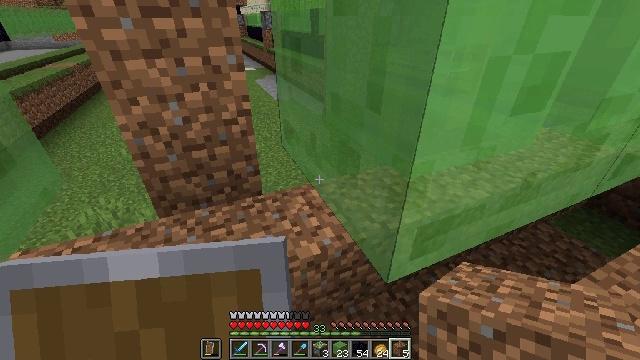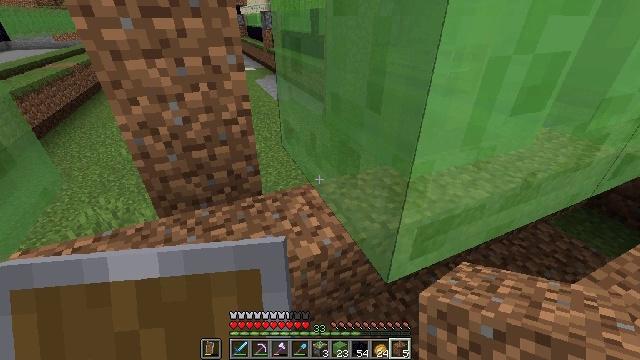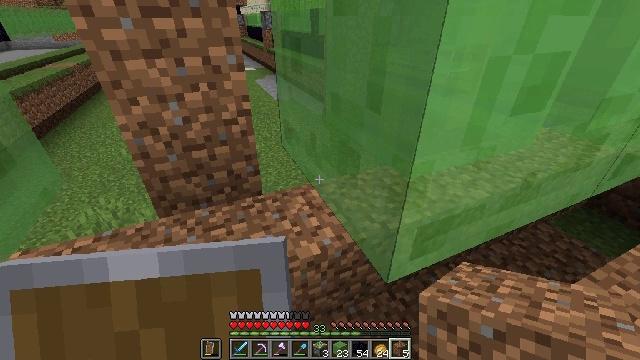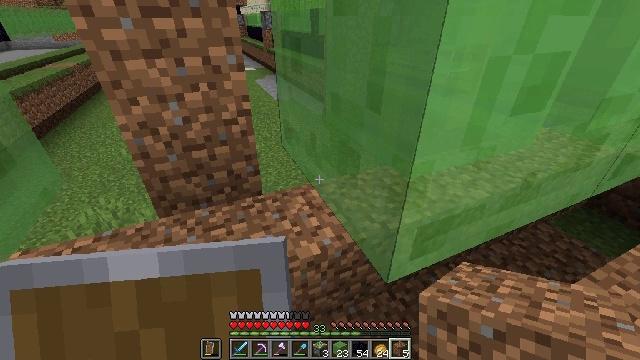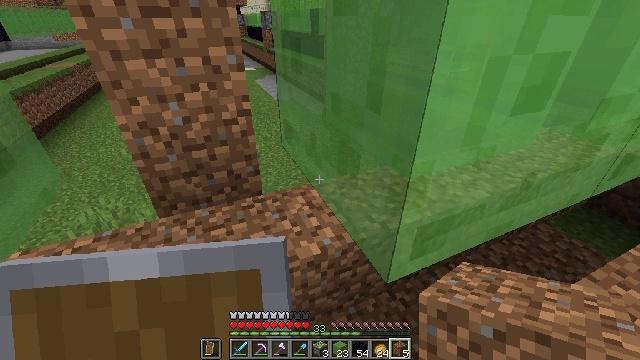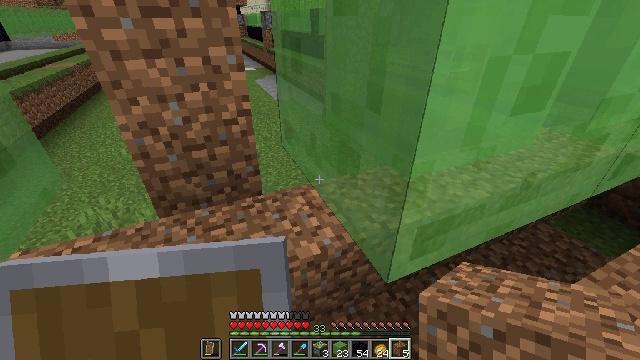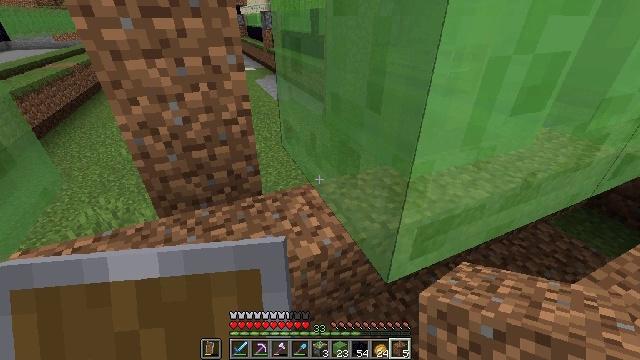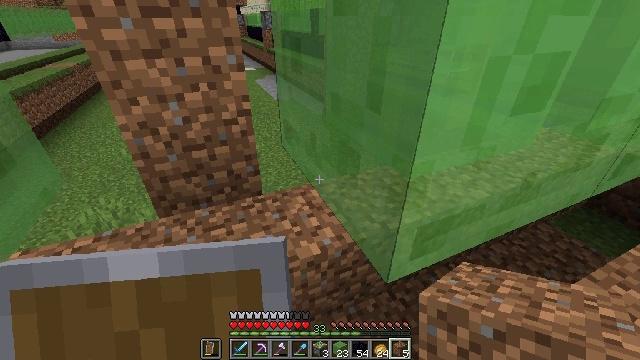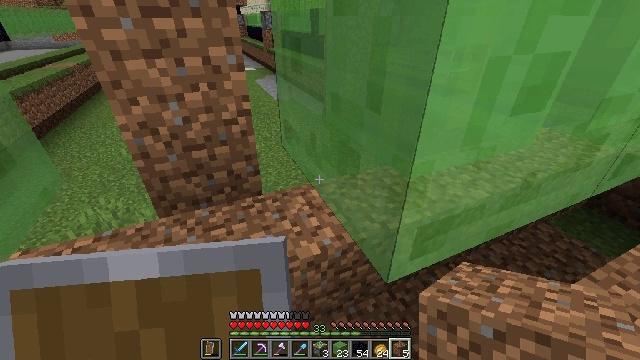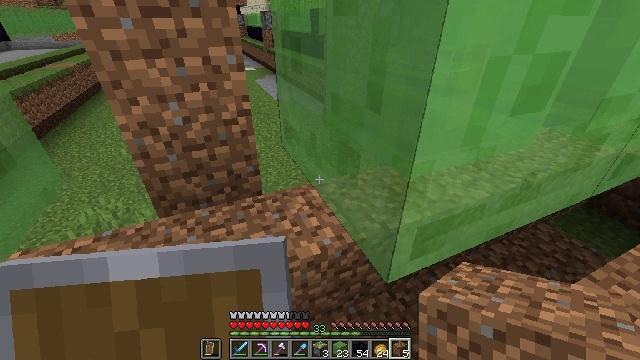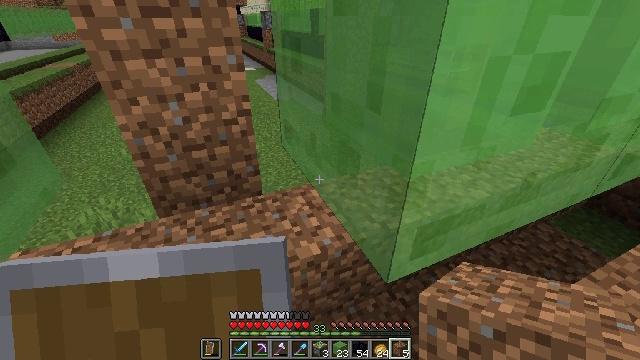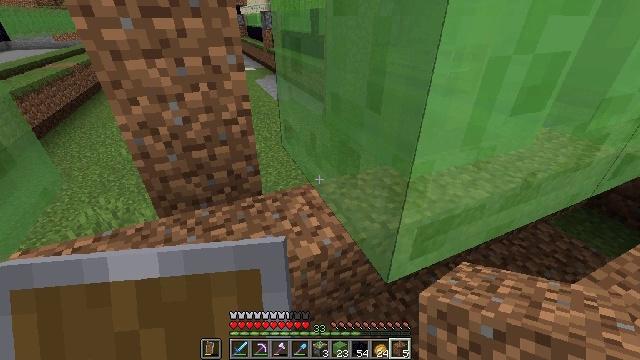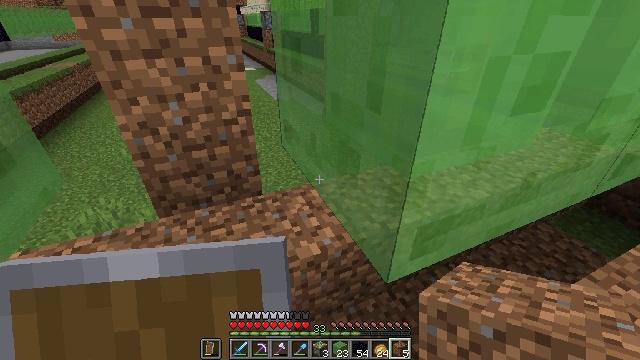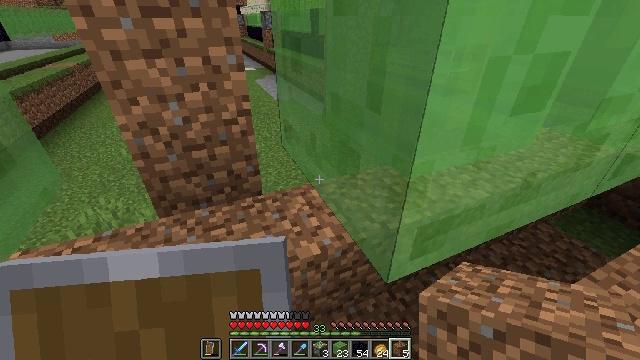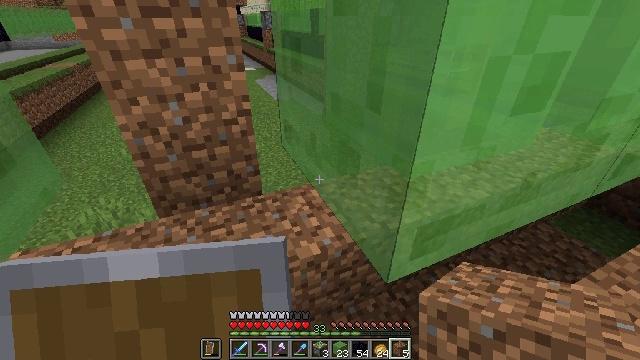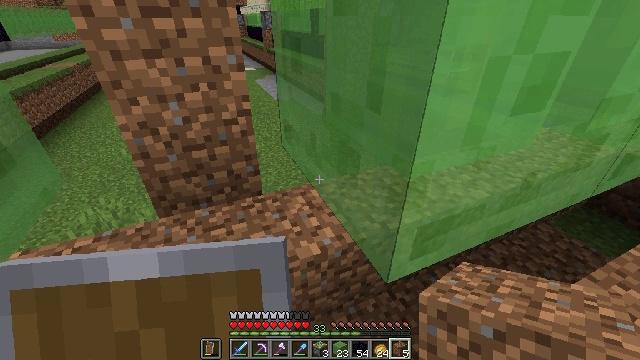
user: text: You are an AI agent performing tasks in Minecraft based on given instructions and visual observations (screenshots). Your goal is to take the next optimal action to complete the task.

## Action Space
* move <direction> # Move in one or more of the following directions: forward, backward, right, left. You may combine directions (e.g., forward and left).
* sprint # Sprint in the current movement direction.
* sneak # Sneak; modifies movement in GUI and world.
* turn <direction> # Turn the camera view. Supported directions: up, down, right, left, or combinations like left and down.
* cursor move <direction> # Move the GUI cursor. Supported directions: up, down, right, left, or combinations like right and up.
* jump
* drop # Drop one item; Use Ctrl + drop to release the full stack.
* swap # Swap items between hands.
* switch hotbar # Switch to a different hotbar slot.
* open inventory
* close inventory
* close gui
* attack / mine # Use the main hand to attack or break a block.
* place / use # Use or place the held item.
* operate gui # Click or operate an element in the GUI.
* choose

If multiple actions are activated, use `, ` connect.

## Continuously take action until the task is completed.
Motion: motion action
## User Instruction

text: Attack the slime block to pick it up.
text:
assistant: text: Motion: no_op
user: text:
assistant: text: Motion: no_op
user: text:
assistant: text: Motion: no_op
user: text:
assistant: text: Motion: no_op
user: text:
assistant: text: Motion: no_op
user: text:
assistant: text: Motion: no_op
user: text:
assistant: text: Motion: no_op
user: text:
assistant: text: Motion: no_op
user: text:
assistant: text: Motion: no_op
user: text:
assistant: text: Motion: no_op
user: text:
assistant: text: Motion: no_op
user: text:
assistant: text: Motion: no_op
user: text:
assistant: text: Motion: no_op
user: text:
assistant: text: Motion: no_op
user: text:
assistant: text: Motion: no_op
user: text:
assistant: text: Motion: no_op
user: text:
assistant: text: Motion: no_op
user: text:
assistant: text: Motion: no_op
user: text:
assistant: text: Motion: no_op
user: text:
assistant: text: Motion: no_op
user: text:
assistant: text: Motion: no_op
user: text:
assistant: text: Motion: no_op
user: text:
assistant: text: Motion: no_op
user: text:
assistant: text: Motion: no_op
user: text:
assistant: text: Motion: no_op
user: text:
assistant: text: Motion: no_op
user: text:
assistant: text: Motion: no_op
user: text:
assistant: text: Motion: no_op
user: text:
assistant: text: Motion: no_op
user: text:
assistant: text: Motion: no_op